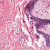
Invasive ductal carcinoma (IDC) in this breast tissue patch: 0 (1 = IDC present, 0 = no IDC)